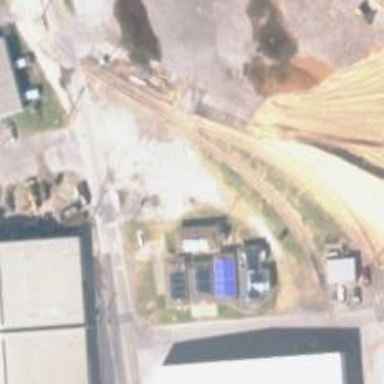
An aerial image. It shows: Railway spur service.